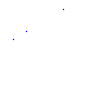
Particle: proton